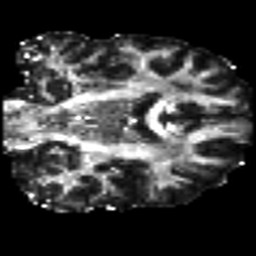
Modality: FA
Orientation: coronal
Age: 32
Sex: male
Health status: healthy
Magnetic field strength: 3 T
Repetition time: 8.4 s
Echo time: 0.0926 s